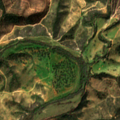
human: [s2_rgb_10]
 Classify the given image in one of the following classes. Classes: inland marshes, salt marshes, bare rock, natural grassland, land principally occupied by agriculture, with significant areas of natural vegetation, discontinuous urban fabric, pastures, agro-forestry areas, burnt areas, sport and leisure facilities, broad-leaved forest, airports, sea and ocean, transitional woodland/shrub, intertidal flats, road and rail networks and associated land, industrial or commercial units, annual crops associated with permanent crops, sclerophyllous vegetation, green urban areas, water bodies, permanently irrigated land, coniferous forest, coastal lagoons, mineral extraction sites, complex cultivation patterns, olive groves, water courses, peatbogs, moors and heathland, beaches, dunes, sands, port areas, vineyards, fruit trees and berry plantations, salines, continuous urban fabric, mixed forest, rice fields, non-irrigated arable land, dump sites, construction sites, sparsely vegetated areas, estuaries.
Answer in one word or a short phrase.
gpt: non-irrigated arable land, land principally occupied by agriculture, with significant areas of natural vegetation, broad-leaved forest, transitional woodland/shrub